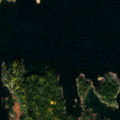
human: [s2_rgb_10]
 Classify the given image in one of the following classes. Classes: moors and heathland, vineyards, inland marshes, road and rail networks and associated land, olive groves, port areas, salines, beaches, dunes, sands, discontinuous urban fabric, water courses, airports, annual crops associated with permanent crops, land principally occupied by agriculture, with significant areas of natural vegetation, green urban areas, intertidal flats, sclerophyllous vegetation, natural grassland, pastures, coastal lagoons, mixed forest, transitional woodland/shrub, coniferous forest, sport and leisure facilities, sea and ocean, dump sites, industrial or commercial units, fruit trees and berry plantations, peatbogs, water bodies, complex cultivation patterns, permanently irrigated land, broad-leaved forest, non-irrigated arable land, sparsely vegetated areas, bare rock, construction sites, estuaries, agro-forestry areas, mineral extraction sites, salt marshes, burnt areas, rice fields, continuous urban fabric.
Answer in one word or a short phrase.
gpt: mixed forest, sea and ocean